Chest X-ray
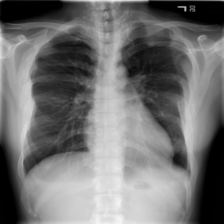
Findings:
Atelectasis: negative
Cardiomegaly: negative
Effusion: negative
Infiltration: negative
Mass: negative
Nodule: negative
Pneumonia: negative
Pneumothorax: negative
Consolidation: negative
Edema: negative
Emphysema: negative
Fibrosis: negative
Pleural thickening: negative
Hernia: negative